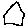
Label: house